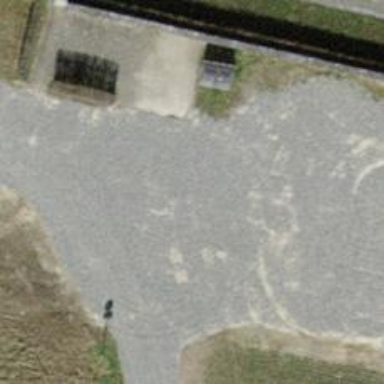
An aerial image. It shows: Fine gravel service road.